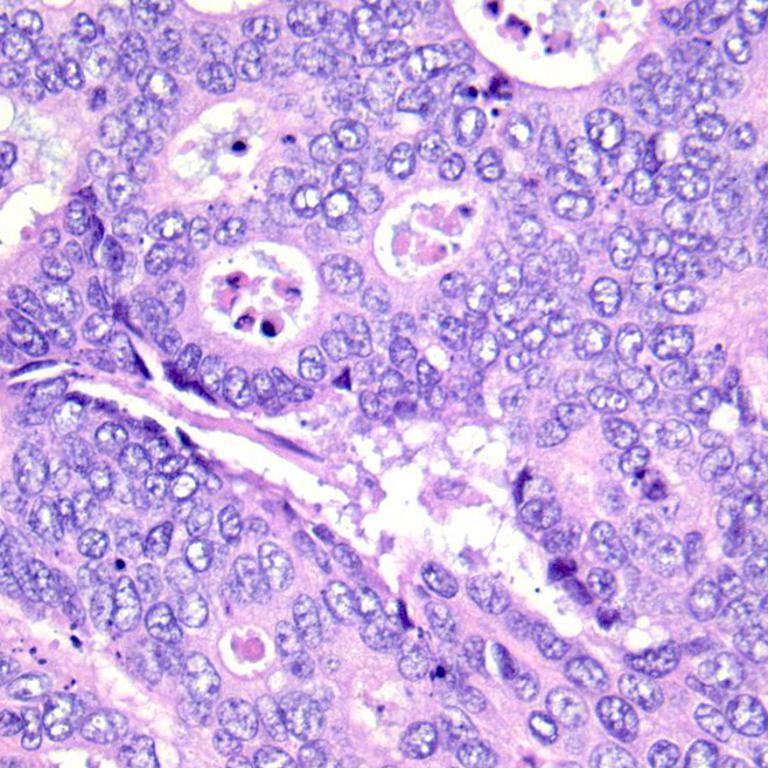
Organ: colon
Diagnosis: adenocarcinomas